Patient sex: M
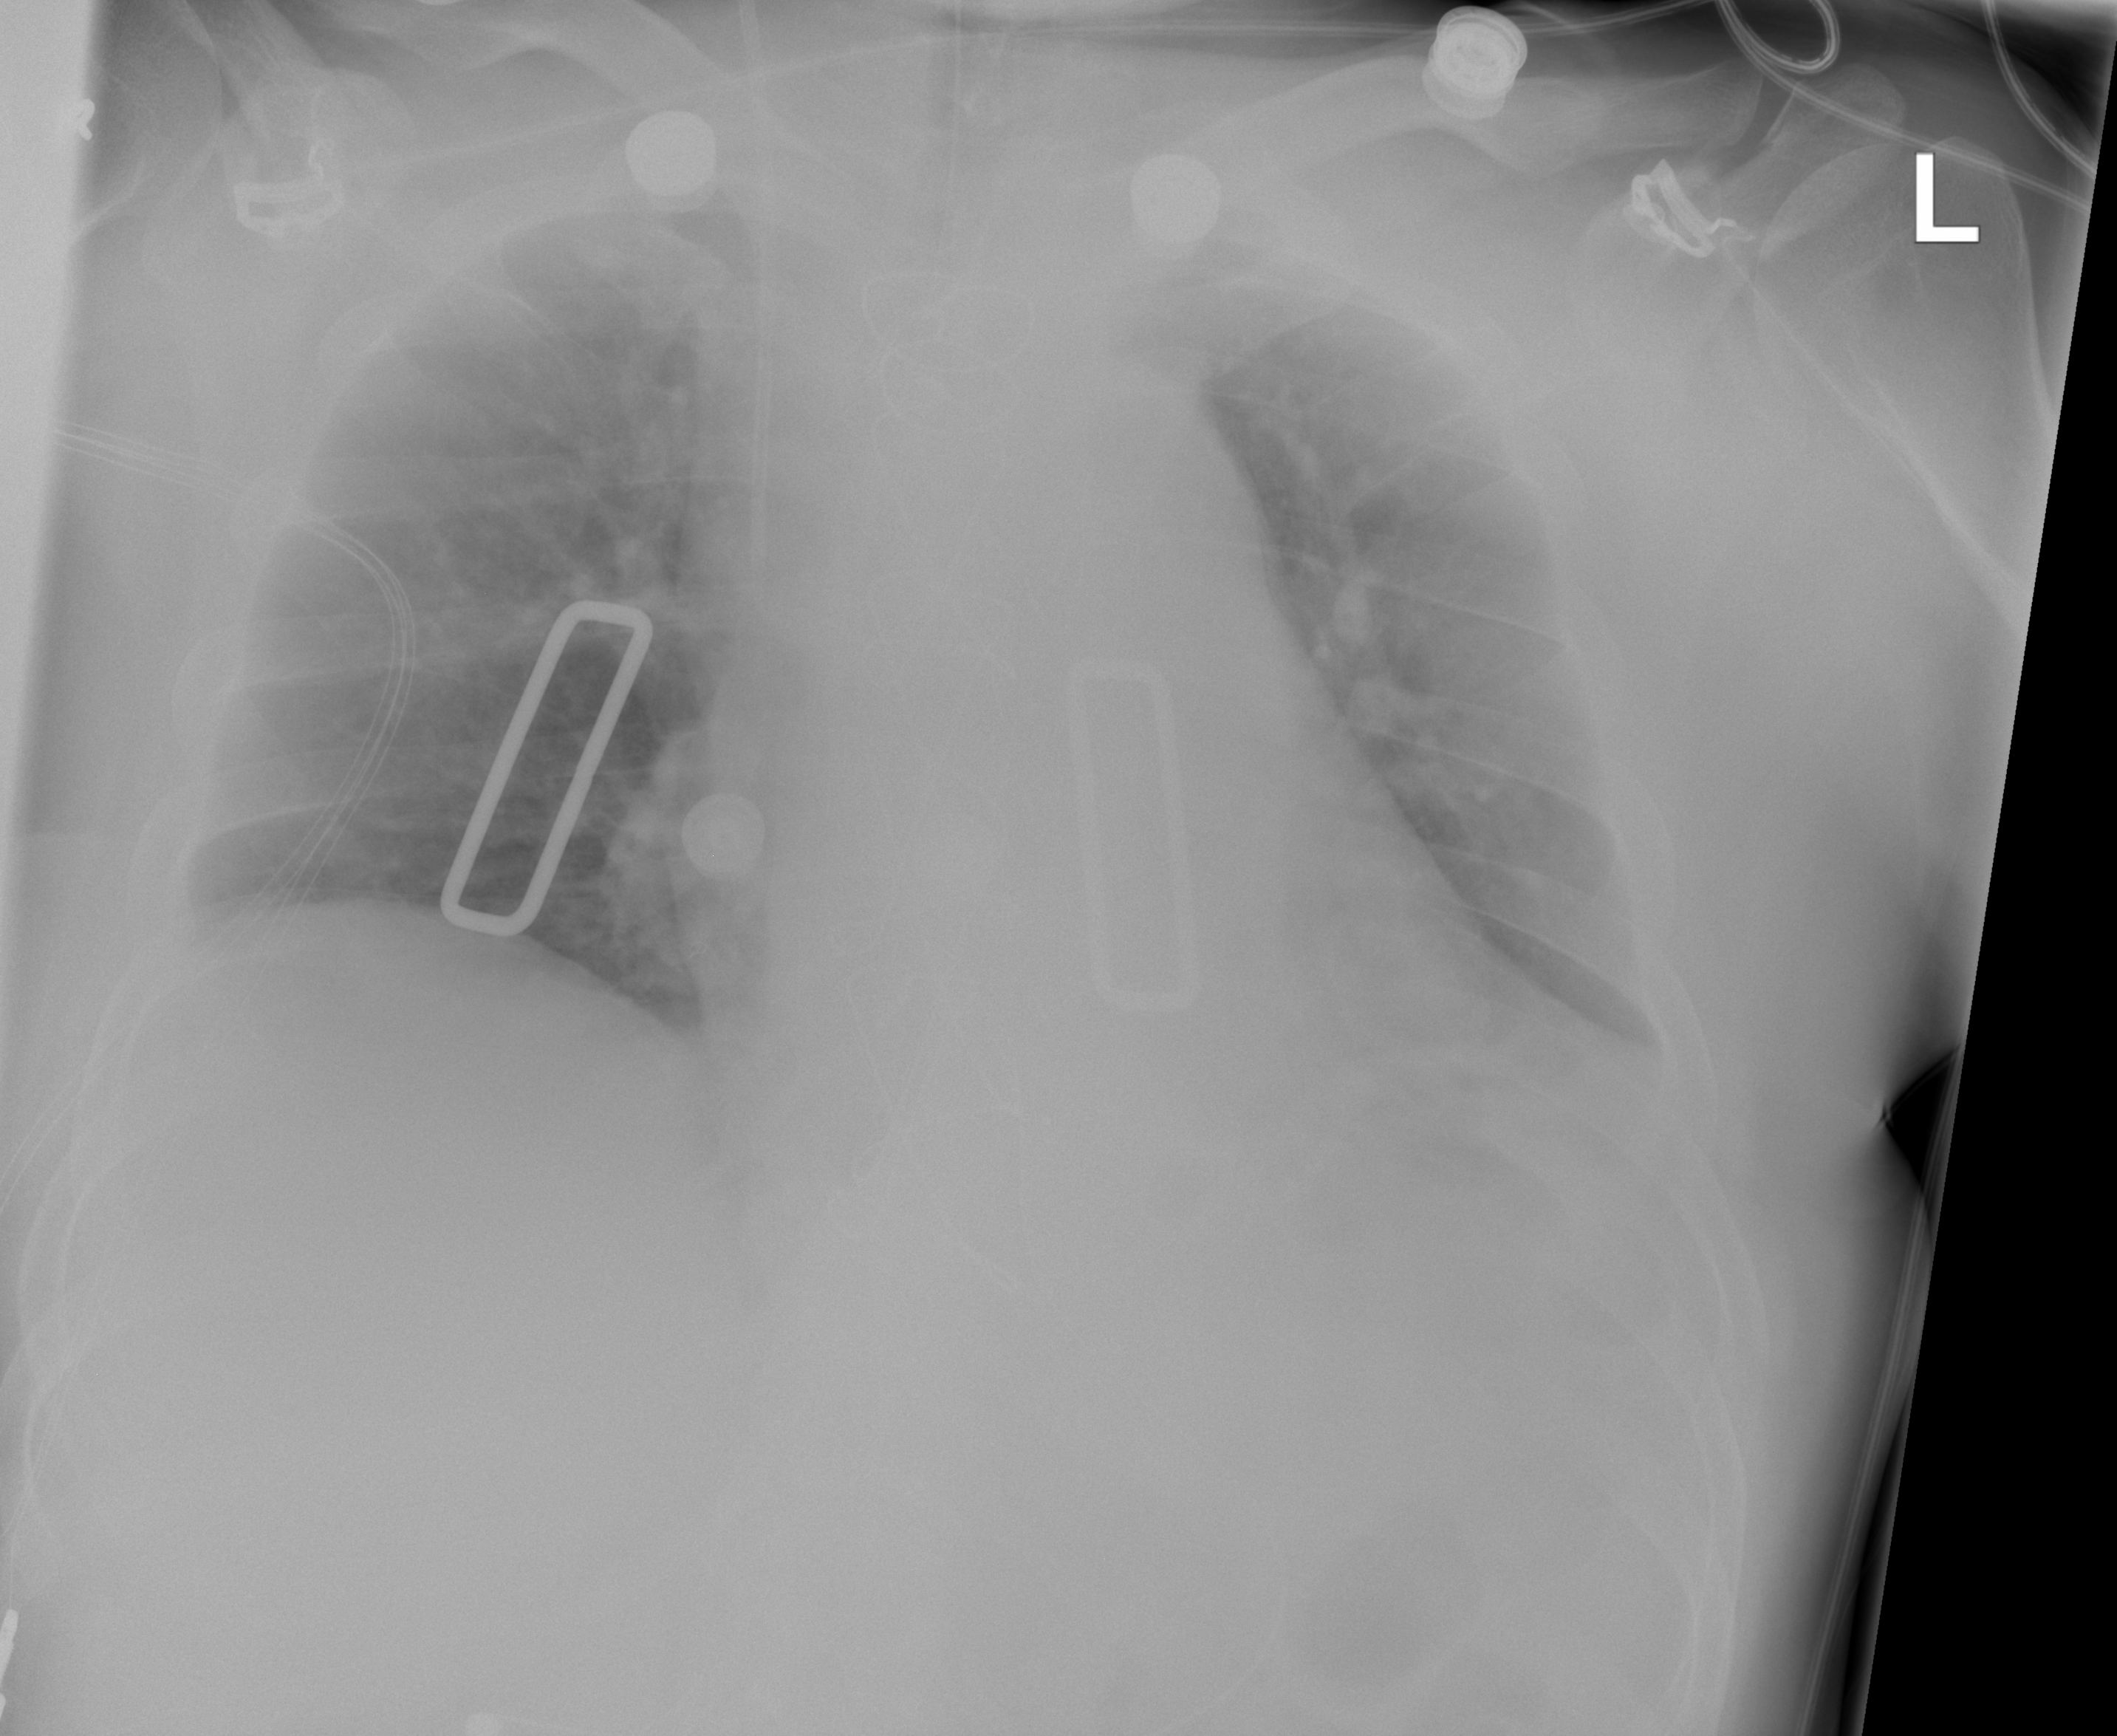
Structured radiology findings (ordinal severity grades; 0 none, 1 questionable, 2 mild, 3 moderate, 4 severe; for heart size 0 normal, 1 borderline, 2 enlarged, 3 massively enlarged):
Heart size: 2
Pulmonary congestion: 0
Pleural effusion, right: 0
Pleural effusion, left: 1
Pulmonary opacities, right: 0
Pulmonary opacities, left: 0
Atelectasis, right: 0
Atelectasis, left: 2